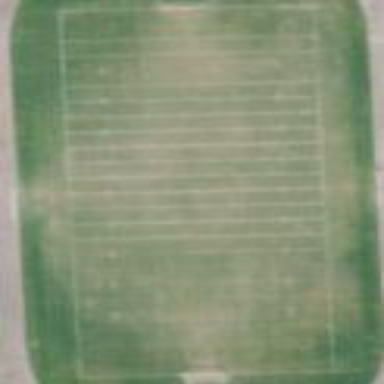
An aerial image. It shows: American football pitch for leisure and sport activities.